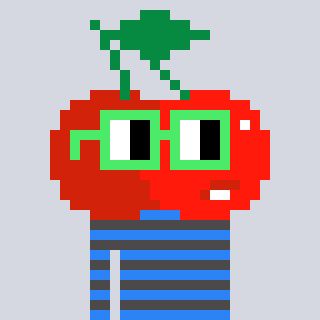
a pixel art character with square light green glasses, a cherry-shaped head and a grayscale-colored body on a cool background